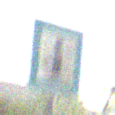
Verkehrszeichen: Informationsstelle
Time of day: Night
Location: Outdoor (Nature)
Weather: Clear
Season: NotSpecified
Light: Natural